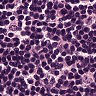
Metastatic tissue present: no